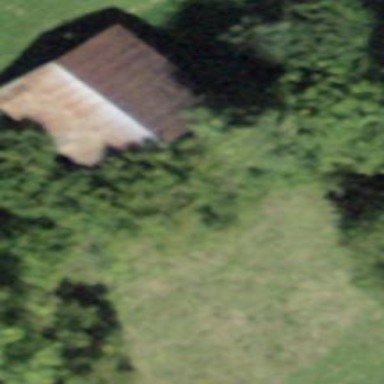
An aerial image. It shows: Rural barn.